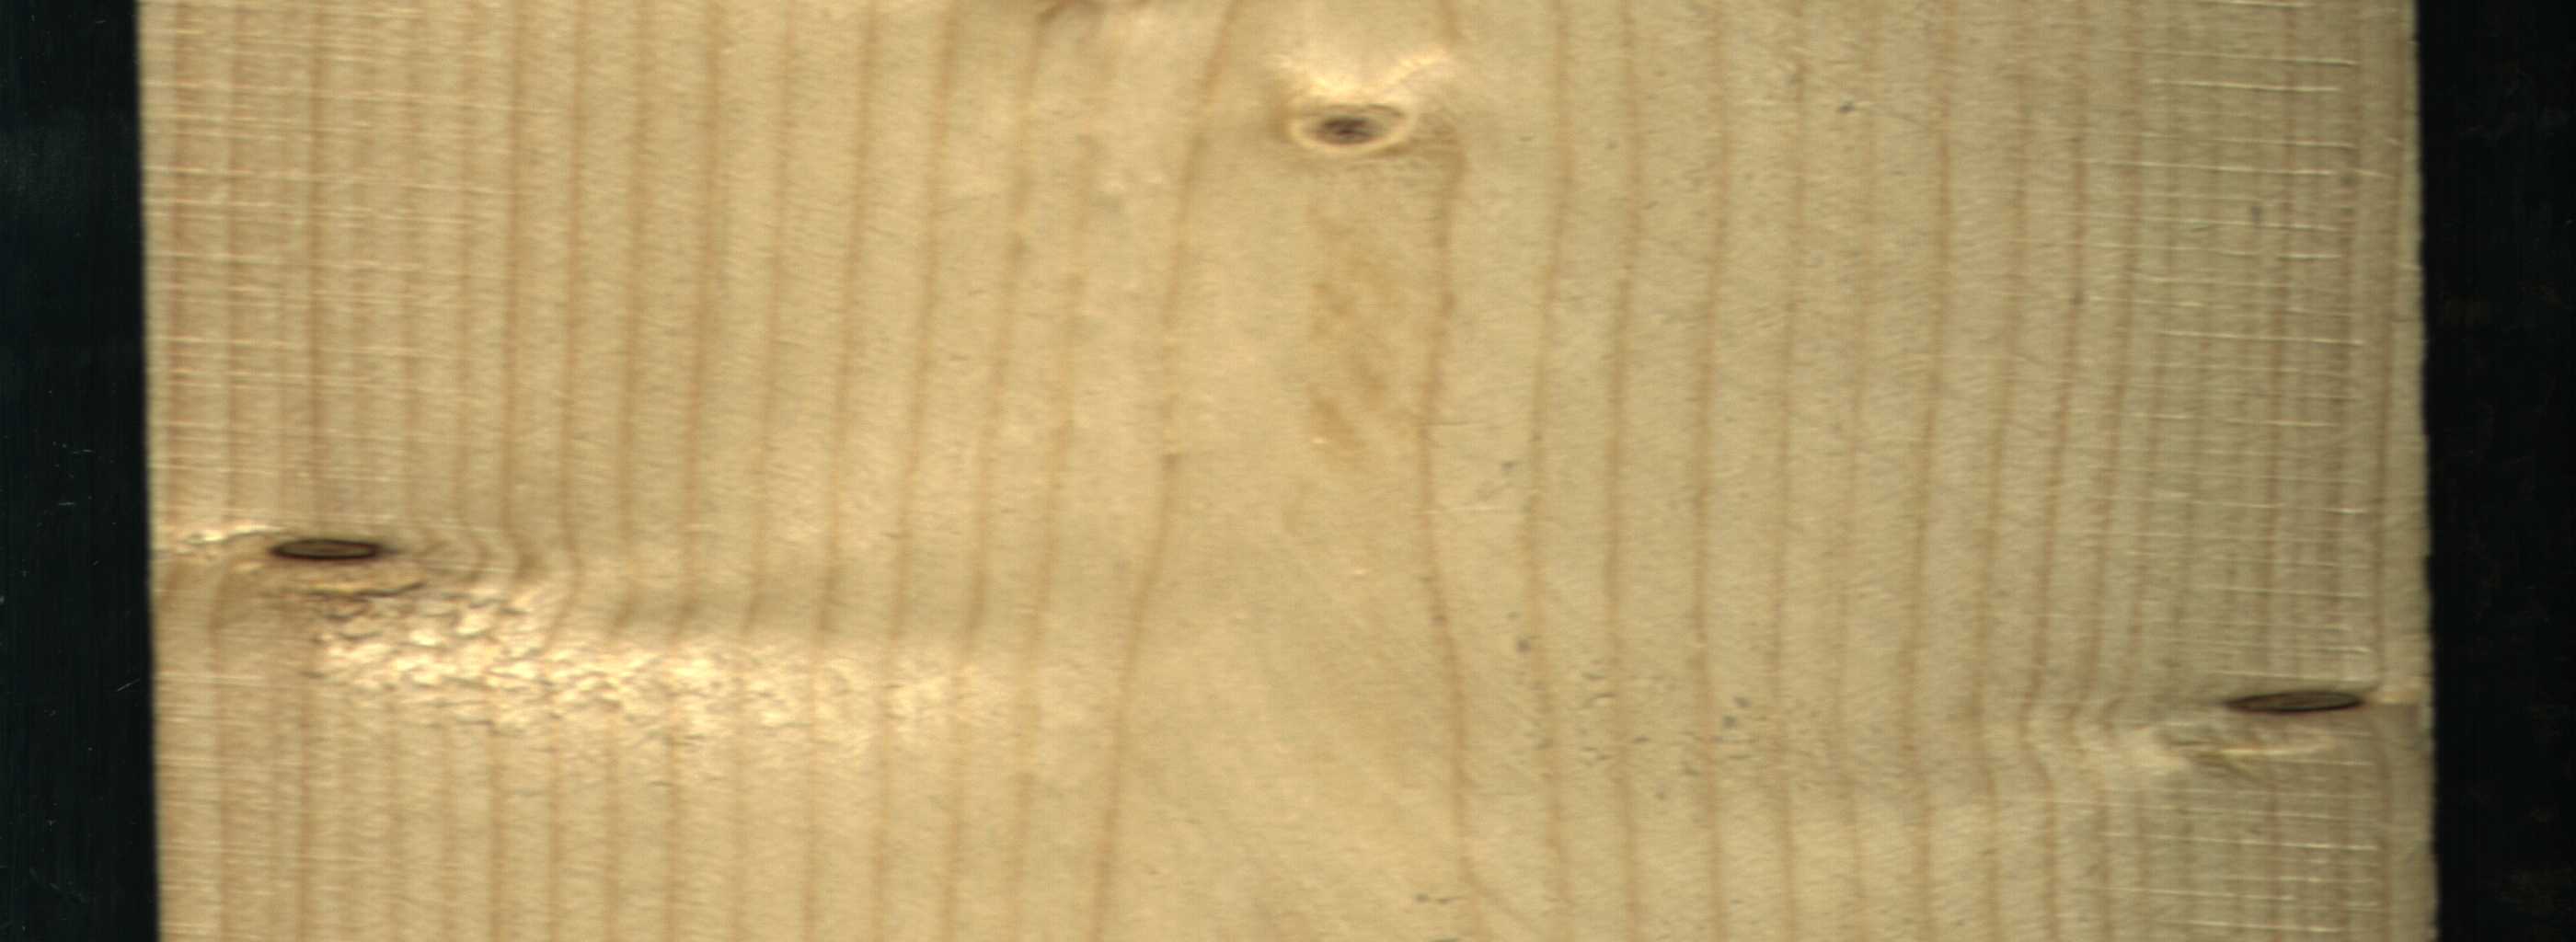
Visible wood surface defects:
Dead_Knot
Dead_Knot
Live_Knot